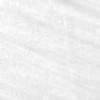
Label: change